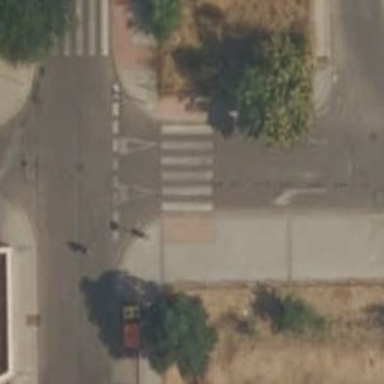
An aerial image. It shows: Footway with asphalt surface and zebra crossing. The crossing is located in building passage tunnel.